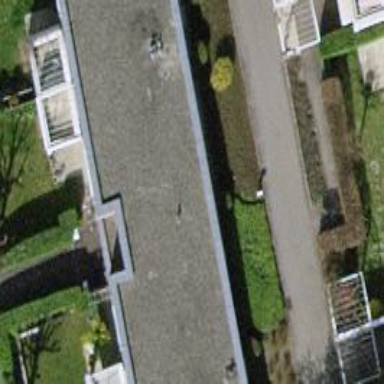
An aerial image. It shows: Building with apartments and flat roof.